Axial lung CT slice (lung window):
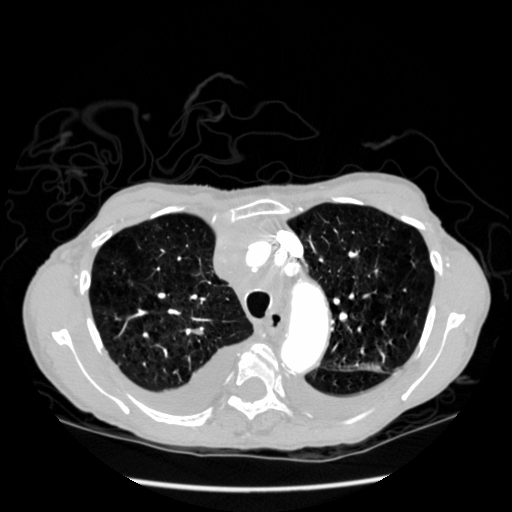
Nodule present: yes
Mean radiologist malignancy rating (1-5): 3